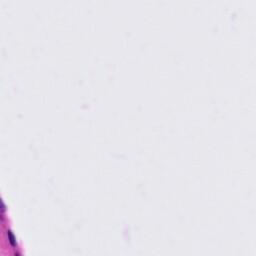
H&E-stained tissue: Tonsil